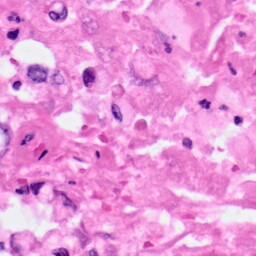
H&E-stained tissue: Pancreatic